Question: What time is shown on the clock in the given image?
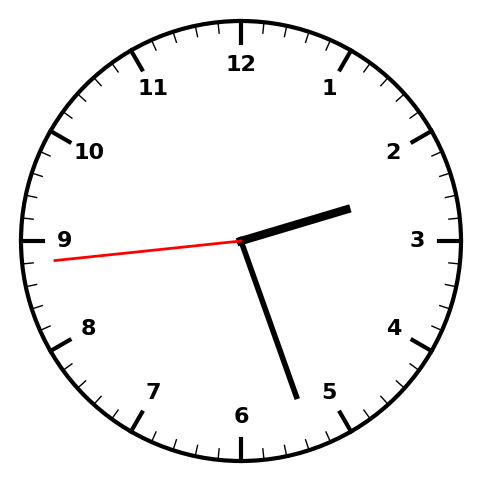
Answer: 02:26:44